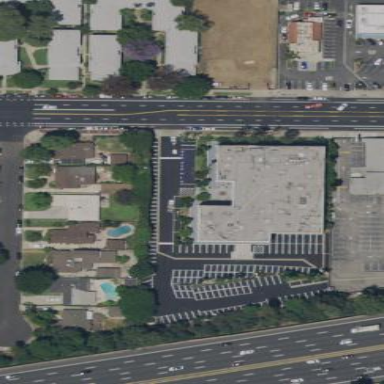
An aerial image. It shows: Commercial building.